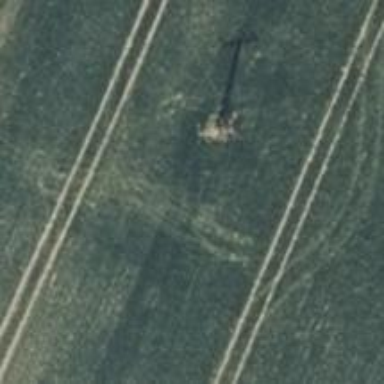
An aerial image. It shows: Power pole.